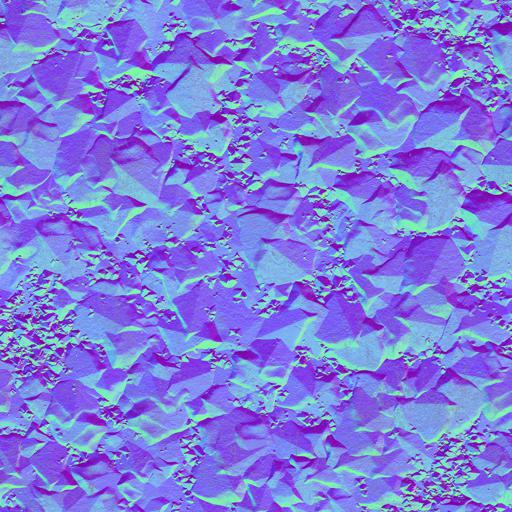
cliff mountain rock stone